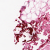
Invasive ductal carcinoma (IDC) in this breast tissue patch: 0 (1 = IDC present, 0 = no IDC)